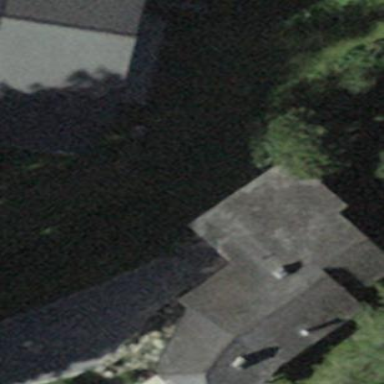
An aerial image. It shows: Building with tile roof.